Question: i am working with <URL> within a grails application
this is my initialization code:
'''
<g:javascript>
$(document).ready(function () {
var oTable = $('#projectTable').dataTable({
"bSort": false,
"sPaginationType": "full_numbers"
});
oTable.columnFilter({
sPlaceHolder: "head:before",
aoColumns: [
{ sSelector: "#projectIdFilter" },
{ sSelector: "#projectNameFilter" },
{ sSelector: "#projectStatusFilter", type: "select" },
{ sSelector: "#projectModifiedFilter"},
{ sSelector: "#projectActionablesFilter" }
]
});
});
function resetFilters() {
var oTable = $('#projectTable').dataTable();
var oSettings = oTable.fnSettings();
for(iCol = 0; iCol < oSettings.aoPreSearchCols.length; iCol++) {
oSettings.aoPreSearchCols[iCol].sSearch = '';
}
oTable.fnDraw();
$('#filter_Name').val('');
$('#filter_Project_ID').val('');
$('#filter_Modified').val('');
$('#filter_Status').val('Status');
$('#filter_Actionables').val('');
}
</g:javascript>
'''
my testdata covers 30 data rows and works just fine (filtering, clearing filters, etc...) the only issue is, that the pagination will not show up.

as you see:
- 'showing 1-1 of 30'-
i have tried a lot of different pagingType, bPaginate, bSort,... things but nothing seems to work.
Any ideas? issues with the underlying grails application?
Small addon issue/information: if i remove 'bSort: false' the pagination breaks completely and all projects are listed (1 through 30) on one page.
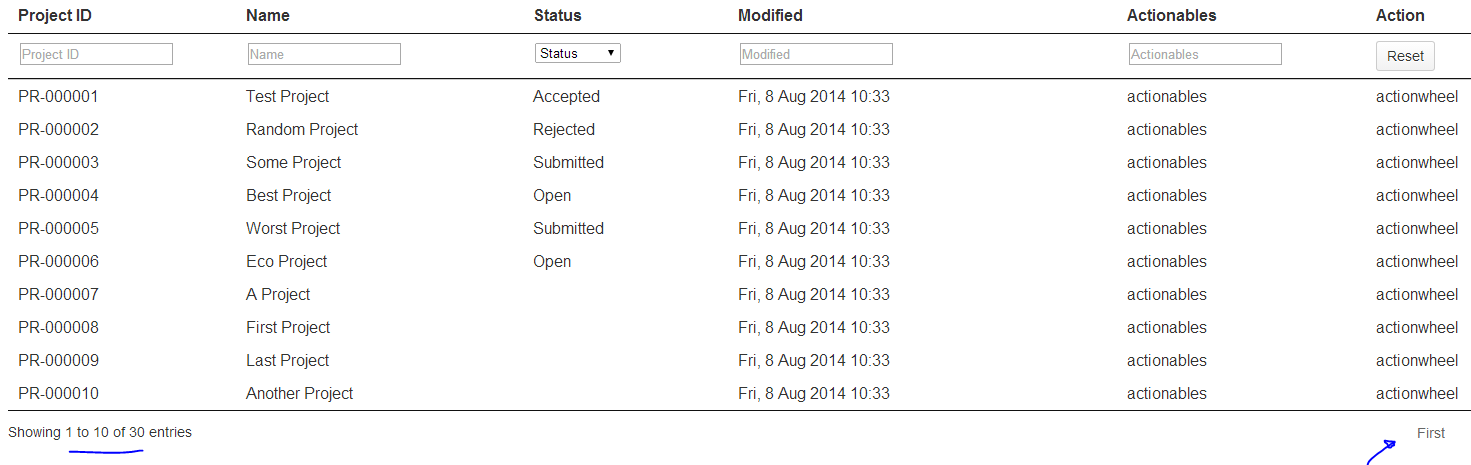
Answer: I found the solution - a mixup of two different jquery versions one included automatically by aui (atlassian user interface) and another manually by me. the wrong one was chosen in the end and led to missing pagination.
solution therefore:
'''
<script type="text/javascript" charset="utf8" src="//code.jquery.com/jquery-1.10.2.min.js"></script>
'''